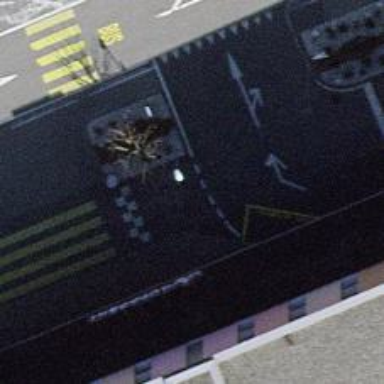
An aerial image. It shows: Bollard barrier.